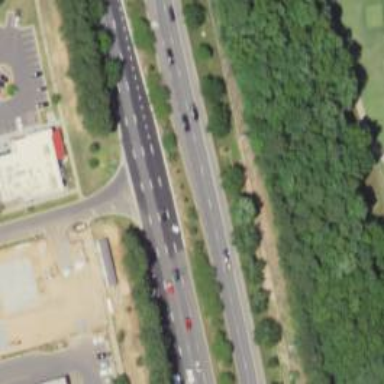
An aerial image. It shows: Trunk highway.